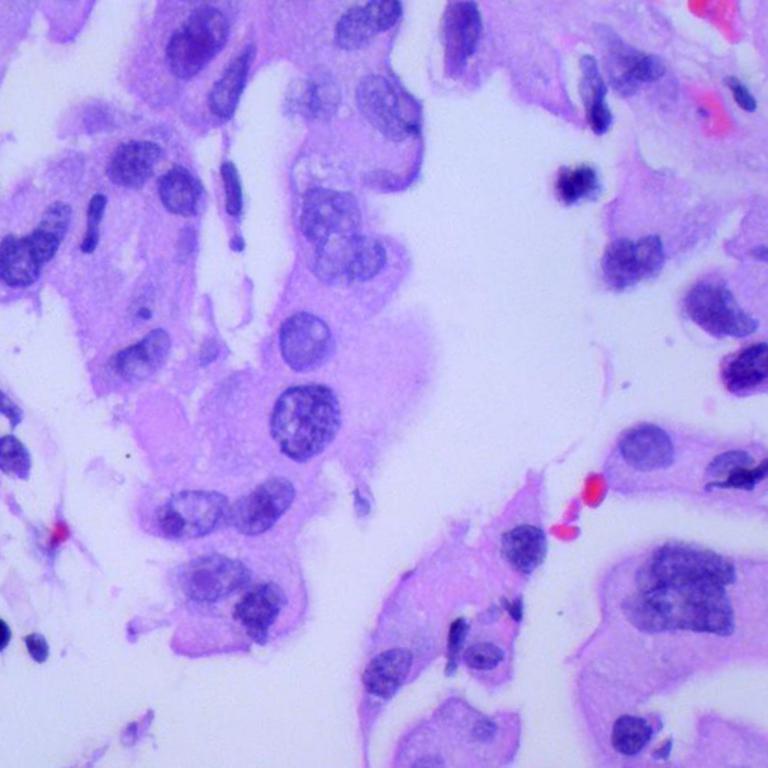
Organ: lung
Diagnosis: adenocarcinomas